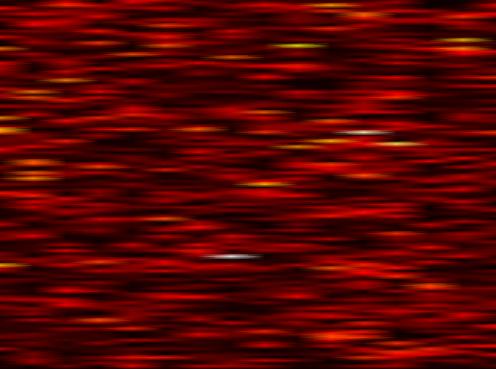
Label: OFDM